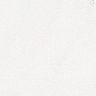
Metastatic tissue present: no